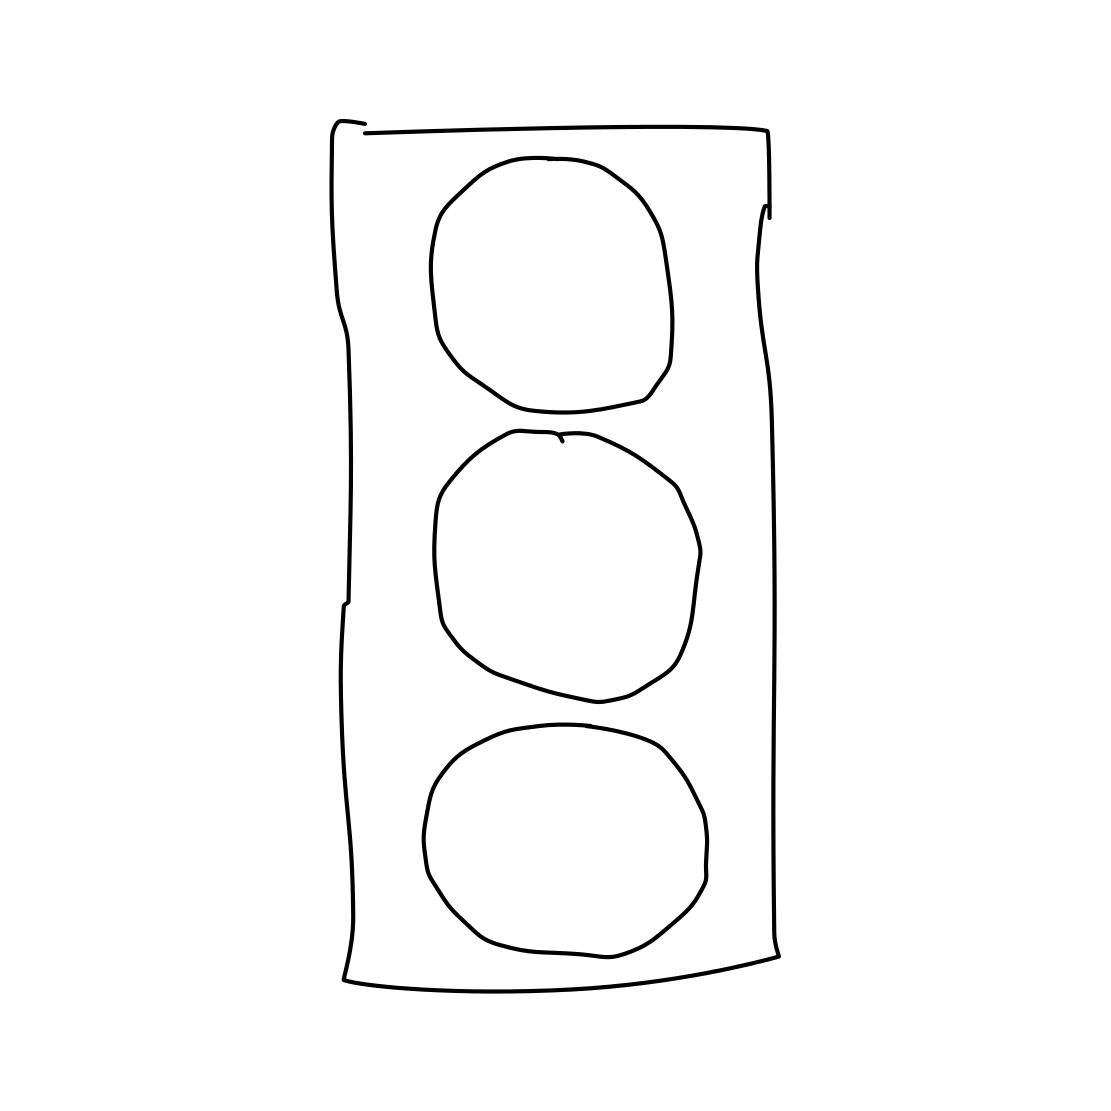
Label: traffic light